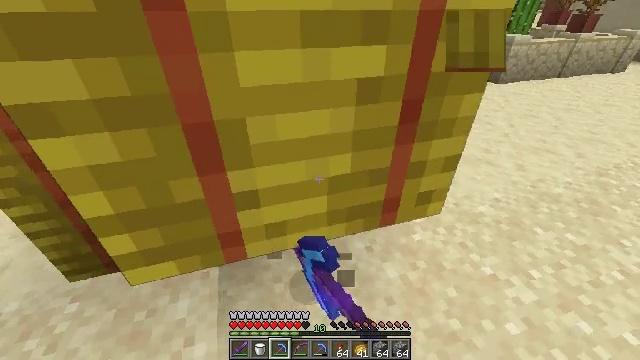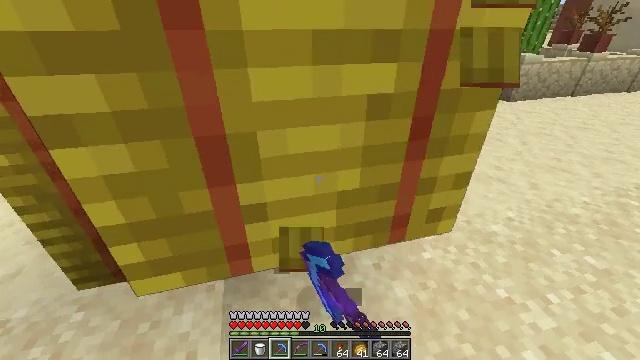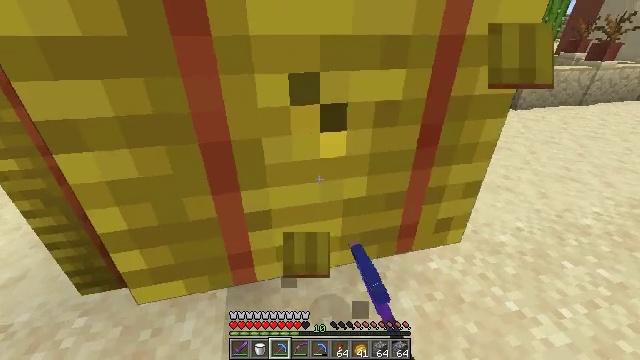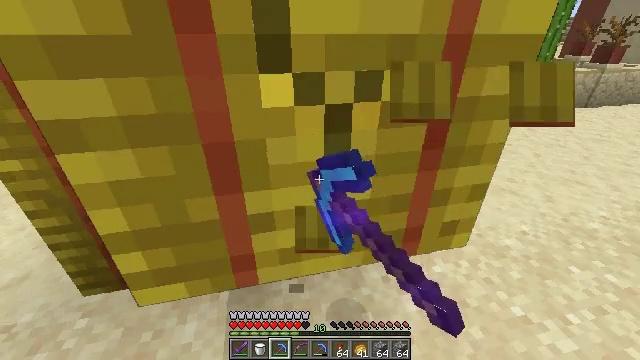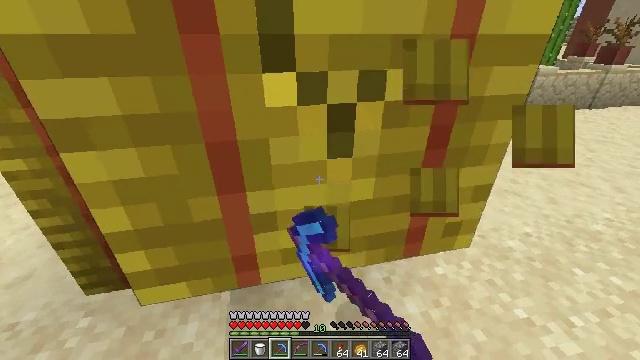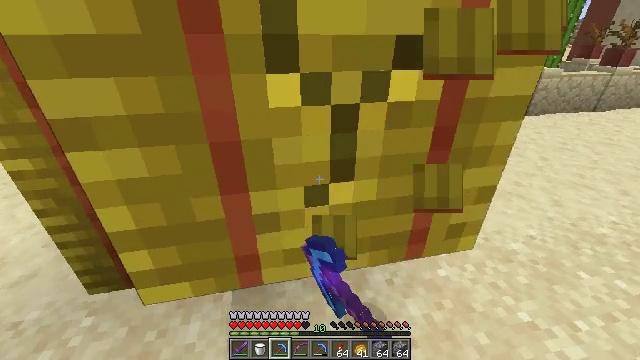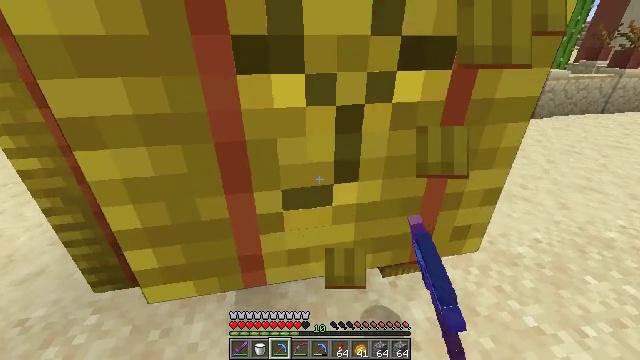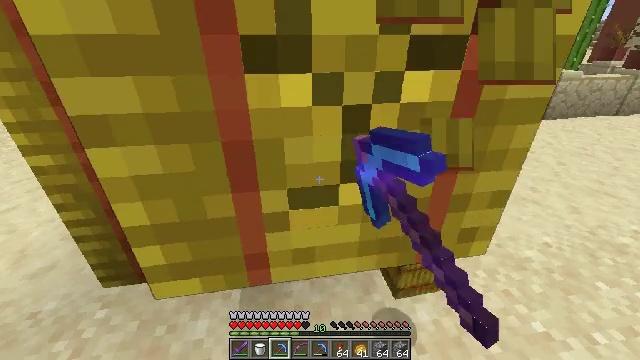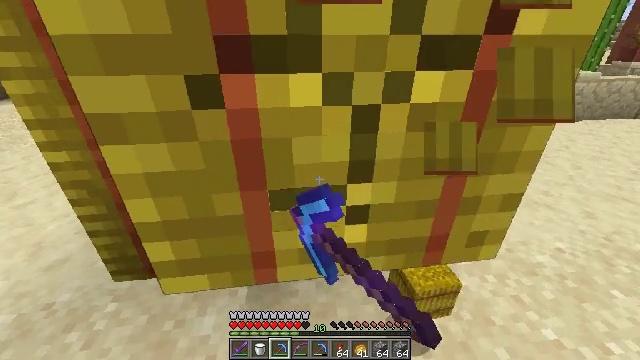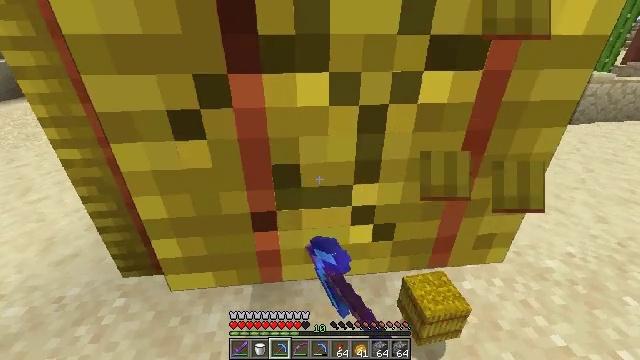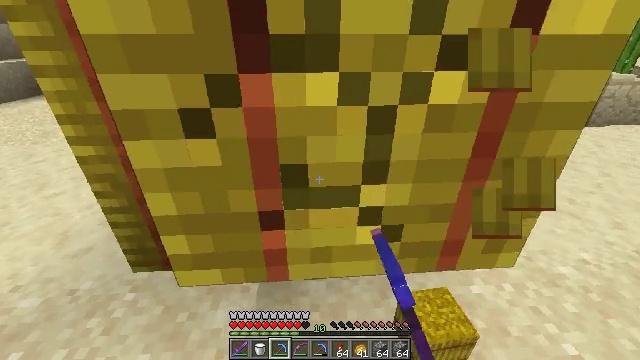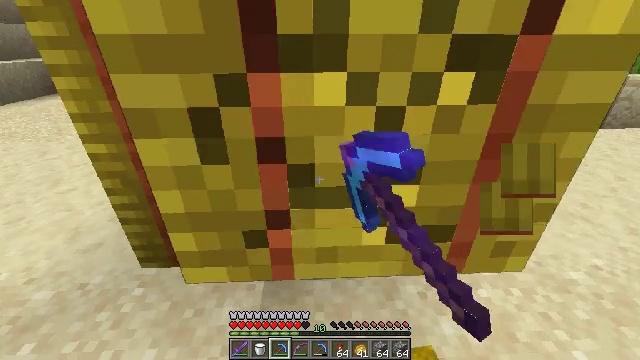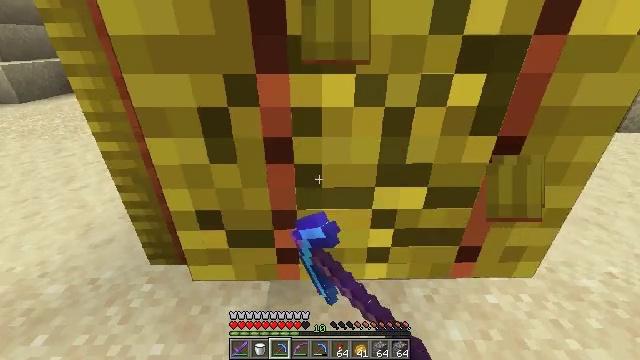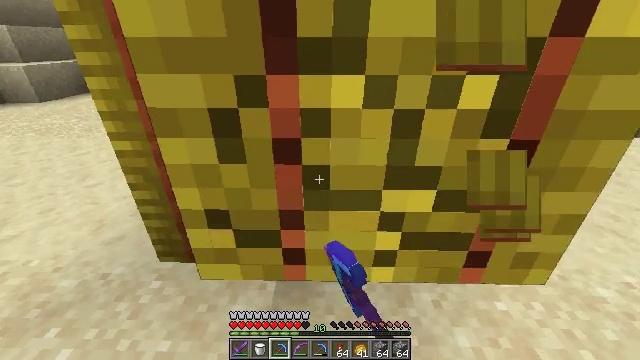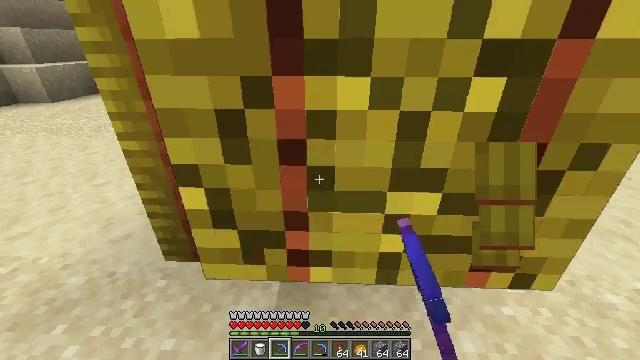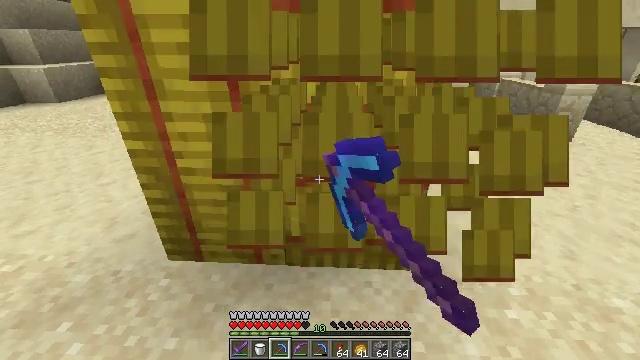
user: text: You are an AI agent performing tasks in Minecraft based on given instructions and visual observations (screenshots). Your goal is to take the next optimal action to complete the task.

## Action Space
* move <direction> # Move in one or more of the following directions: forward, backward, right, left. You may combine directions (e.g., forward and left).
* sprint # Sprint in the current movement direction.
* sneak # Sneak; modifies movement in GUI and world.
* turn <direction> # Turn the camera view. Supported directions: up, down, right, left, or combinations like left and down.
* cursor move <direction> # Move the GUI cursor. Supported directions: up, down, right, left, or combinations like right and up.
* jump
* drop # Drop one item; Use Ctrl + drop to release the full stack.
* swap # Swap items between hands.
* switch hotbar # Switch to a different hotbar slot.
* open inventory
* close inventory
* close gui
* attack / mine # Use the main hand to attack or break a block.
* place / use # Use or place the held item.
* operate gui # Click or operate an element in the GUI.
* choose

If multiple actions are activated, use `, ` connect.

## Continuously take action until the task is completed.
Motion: motion action
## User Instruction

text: Break the hay block to collect it.
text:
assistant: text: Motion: turn left and up, attack / mine
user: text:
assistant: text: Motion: turn left and up, attack / mine
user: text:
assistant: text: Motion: attack / mine
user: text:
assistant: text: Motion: attack / mine
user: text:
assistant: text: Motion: attack / mine
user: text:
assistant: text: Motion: attack / mine
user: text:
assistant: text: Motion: turn left, attack / mine
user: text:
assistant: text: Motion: turn left, attack / mine
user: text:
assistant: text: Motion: turn left, attack / mine
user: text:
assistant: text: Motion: turn left, attack / mine
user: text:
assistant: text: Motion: turn left, attack / mine
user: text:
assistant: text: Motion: turn left, attack / mine
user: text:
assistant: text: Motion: turn left, attack / mine
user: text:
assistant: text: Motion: turn left, attack / mine
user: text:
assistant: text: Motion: attack / mine
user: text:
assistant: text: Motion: attack / mine
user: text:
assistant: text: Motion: attack / mine
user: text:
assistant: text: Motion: move forward, attack / mine
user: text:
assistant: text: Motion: move forward, attack / mine
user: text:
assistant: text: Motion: move forward, attack / mine
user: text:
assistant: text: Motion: move forward, attack / mine
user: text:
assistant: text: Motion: attack / mine
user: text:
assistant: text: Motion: turn left, attack / mine
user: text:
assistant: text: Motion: turn left, attack / mine
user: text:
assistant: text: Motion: attack / mine
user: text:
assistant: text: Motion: attack / mine
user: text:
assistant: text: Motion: attack / mine
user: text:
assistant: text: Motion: attack / mine
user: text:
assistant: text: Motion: attack / mine
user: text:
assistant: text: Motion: attack / mine